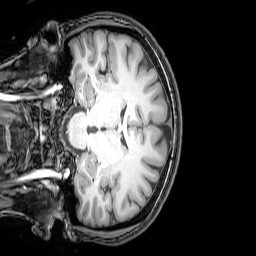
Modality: T1w
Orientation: coronal
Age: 25
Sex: female
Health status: healthy
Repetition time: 0.081 s
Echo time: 0.037 s